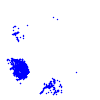
Particle: kaon